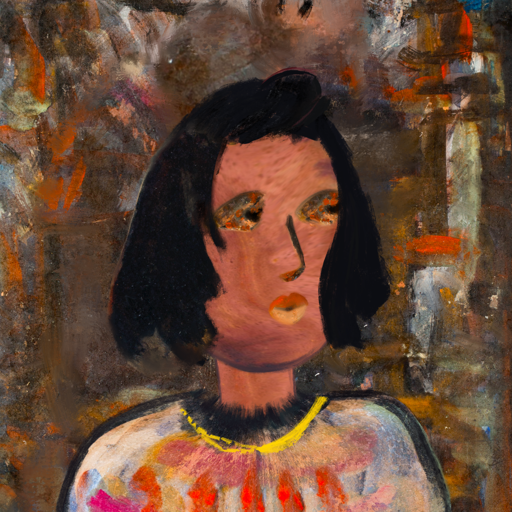
Background: GypsyQueen, Head And Neck Side: Mother_And_Son_Mother, Face Side: Gypsy_Queen, Bust: Childish, Hair Side: Mosgoul, Head Accessory: Blank, Second Necklace: Blank, Necklace: Irani_1, Baby: Blank